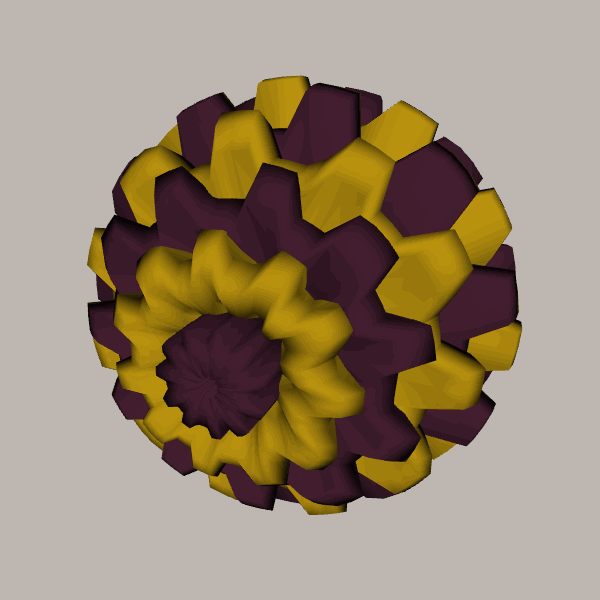
Background: light